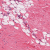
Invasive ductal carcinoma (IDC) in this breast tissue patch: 0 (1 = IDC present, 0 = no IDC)